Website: walmart
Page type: customer-info-address
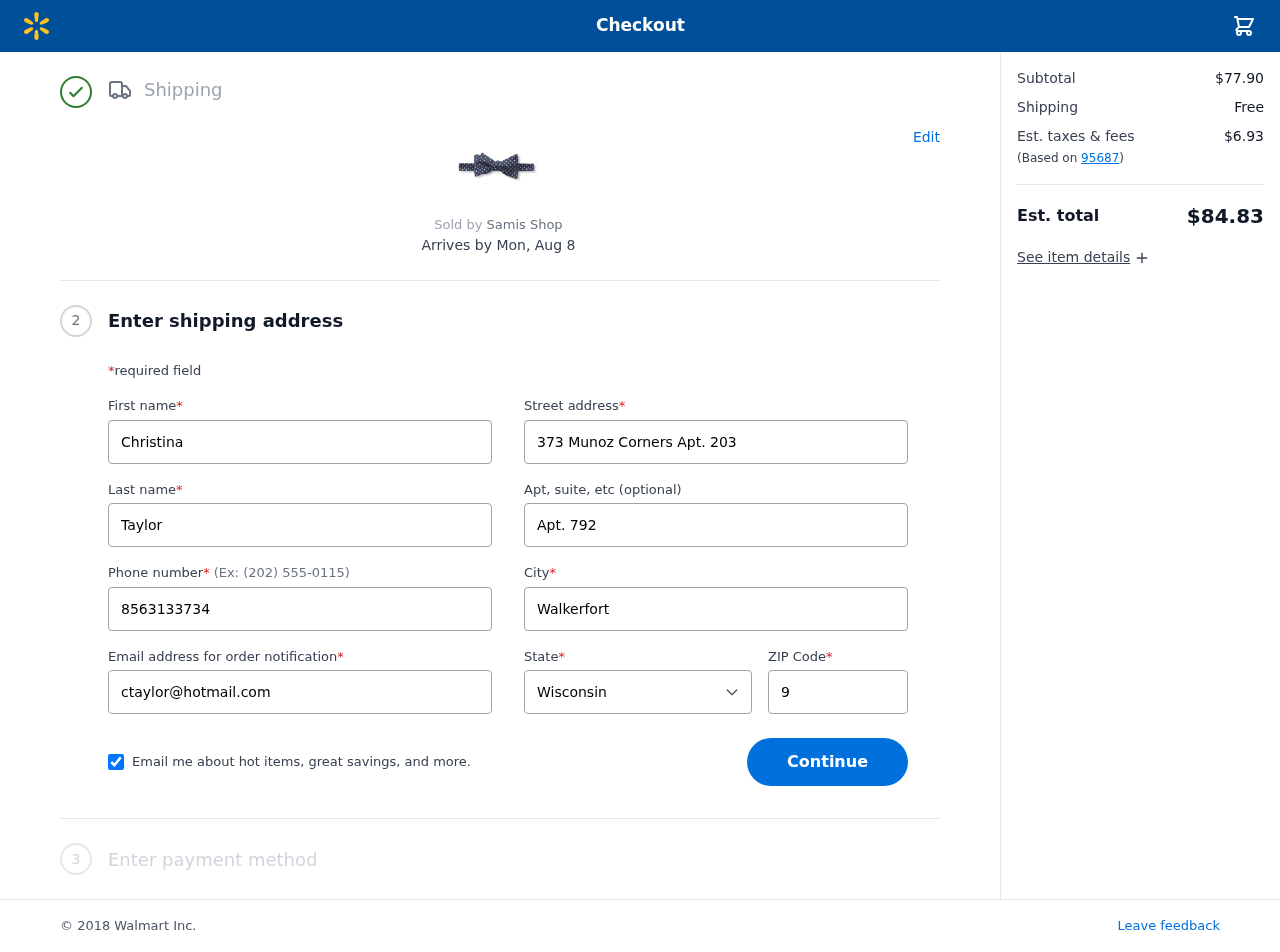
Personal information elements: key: PII_CITY
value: Walkerfort
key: PII_EMAIL
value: ctaylor@hotmail.com
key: PII_FIRSTNAME
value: Christina
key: PII_LASTNAME
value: Taylor
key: PII_PHONE
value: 8563133734
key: PII_POSTCODE
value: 95687
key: PII_STATE
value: Wisconsin
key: PII_STREET
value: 373 Munoz Corners Apt. 203
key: PII_STREET2
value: Apt. 792
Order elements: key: ORDER_DELIVERY_DATE
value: Mon, Aug 8
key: ORDER_SUBTOTAL
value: $77.90
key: ORDER_SHIPPING_COST
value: Free
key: ORDER_TAX
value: $6.93
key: ORDER_TOTAL
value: $84.83